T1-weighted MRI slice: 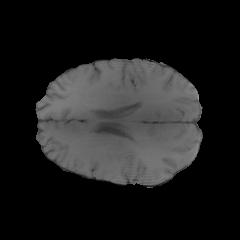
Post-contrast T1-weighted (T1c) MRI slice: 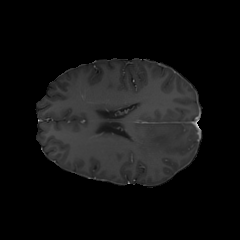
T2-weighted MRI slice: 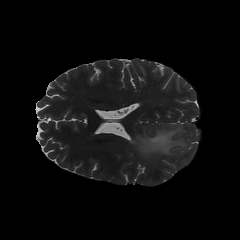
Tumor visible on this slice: yes